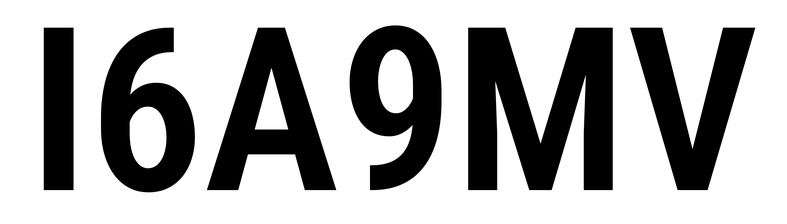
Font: Roboto_Condensed_SemiBold